Interaction volume radius: 10 \u00c5
Interaction volume height: 10 \u00c5
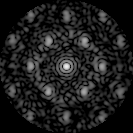
Disorder parameter: 0.534